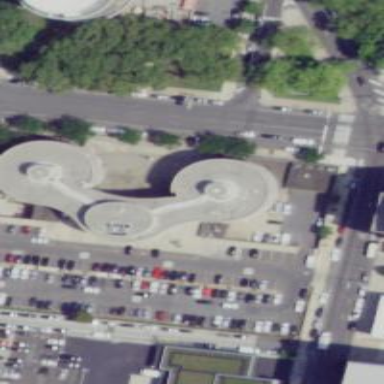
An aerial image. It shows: Police building with concrete roof.